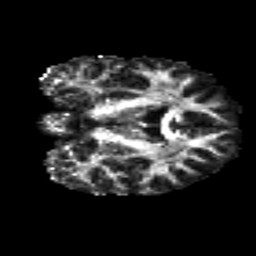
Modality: FA
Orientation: coronal
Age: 19
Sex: male
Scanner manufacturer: siemens
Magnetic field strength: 3 T
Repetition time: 8.8 s
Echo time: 0.085 s